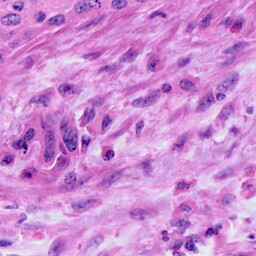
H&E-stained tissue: Cervix